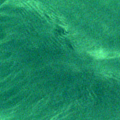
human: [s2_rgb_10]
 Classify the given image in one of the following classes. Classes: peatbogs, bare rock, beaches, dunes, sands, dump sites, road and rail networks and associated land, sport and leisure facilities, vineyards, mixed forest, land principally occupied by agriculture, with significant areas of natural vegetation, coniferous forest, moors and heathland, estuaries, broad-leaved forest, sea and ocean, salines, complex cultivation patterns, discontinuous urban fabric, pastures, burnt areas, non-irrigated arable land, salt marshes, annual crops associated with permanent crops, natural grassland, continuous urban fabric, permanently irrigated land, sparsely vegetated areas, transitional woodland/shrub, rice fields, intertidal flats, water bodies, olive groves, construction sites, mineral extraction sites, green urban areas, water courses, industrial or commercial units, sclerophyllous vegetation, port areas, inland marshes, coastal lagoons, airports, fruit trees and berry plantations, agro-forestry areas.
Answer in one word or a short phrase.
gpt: sea and ocean